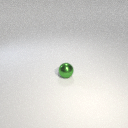
small green metal sphere